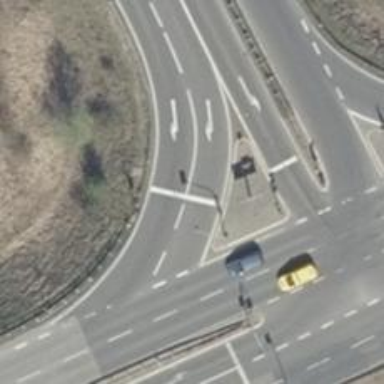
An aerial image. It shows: Road with traffic signals.